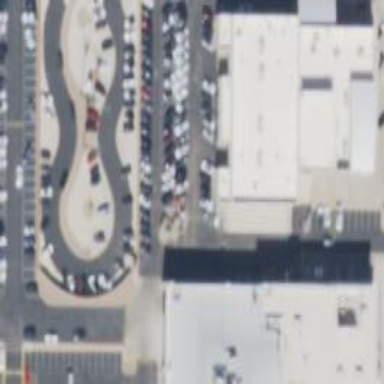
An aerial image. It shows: Building that houses car shop.